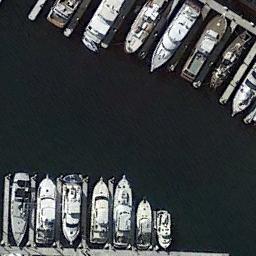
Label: harbor